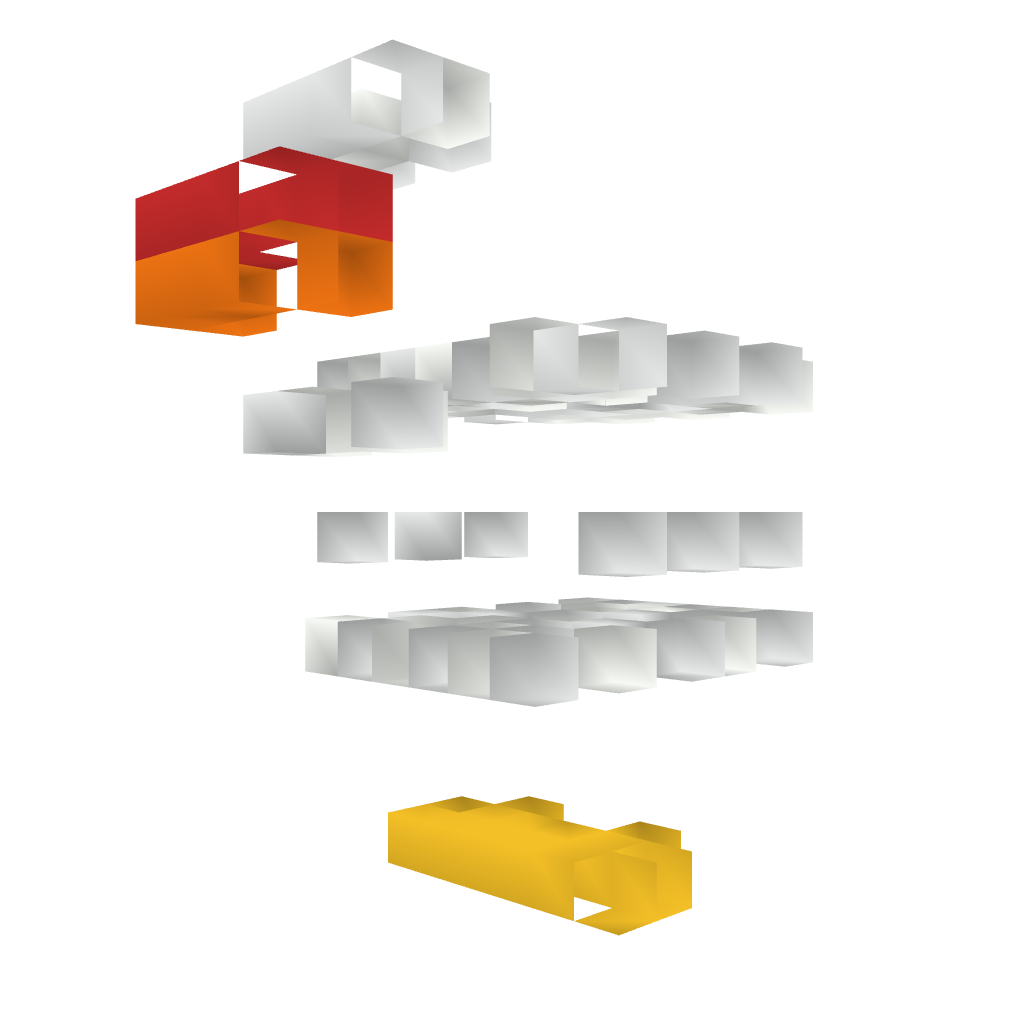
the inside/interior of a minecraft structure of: Chicken